八年级 · 画法几何学
如图, 在 $\triangle A B C$ 中, $\angle B=30^{\circ}, \angle C=50^{\circ}$,

通过观察尺规作图的痕迹, $\angle D E A$ 的度数是（）

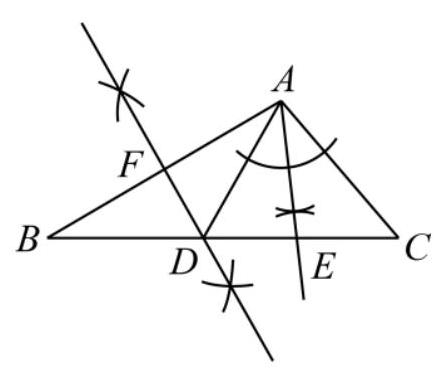
$35^{\circ}$
B. $60^{\circ}$
C. $70^{\circ}$
D. $85^{\circ}$
答案: D